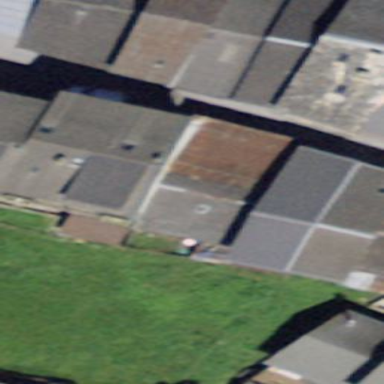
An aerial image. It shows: Terrace building.